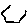
Label: hexagon